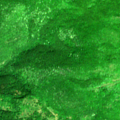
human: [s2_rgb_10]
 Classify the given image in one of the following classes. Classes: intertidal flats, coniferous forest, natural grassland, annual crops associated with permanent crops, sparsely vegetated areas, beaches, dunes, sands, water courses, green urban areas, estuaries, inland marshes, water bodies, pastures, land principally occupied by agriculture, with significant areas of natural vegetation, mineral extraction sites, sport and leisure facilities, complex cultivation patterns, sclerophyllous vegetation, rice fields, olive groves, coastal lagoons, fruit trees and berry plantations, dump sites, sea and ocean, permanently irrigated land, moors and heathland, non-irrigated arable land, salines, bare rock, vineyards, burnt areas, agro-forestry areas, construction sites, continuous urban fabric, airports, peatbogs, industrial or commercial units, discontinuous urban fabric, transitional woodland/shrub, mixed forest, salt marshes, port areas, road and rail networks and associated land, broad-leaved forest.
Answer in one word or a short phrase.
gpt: broad-leaved forest, transitional woodland/shrub